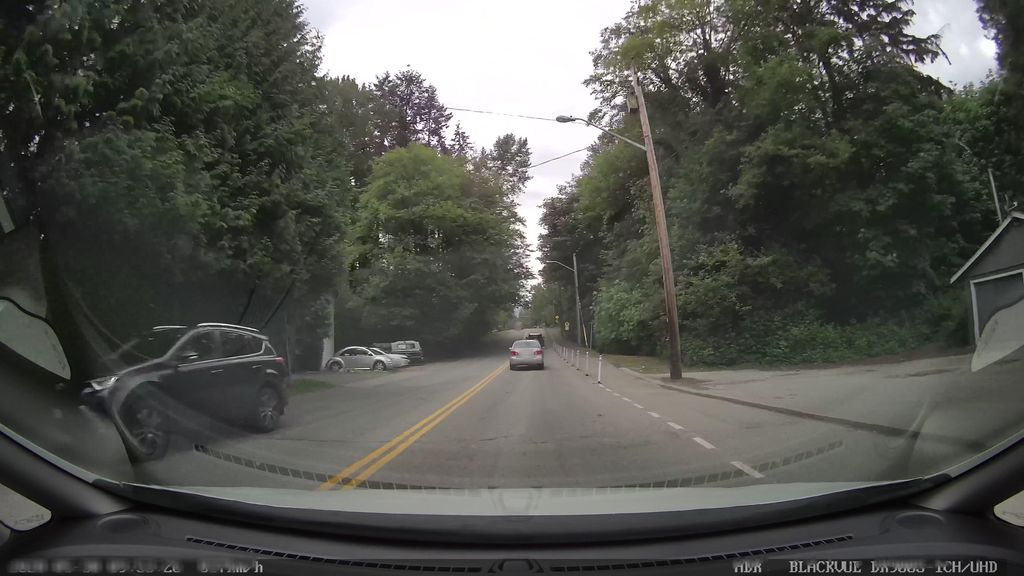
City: vancouver